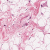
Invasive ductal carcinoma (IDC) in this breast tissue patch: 0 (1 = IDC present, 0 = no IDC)